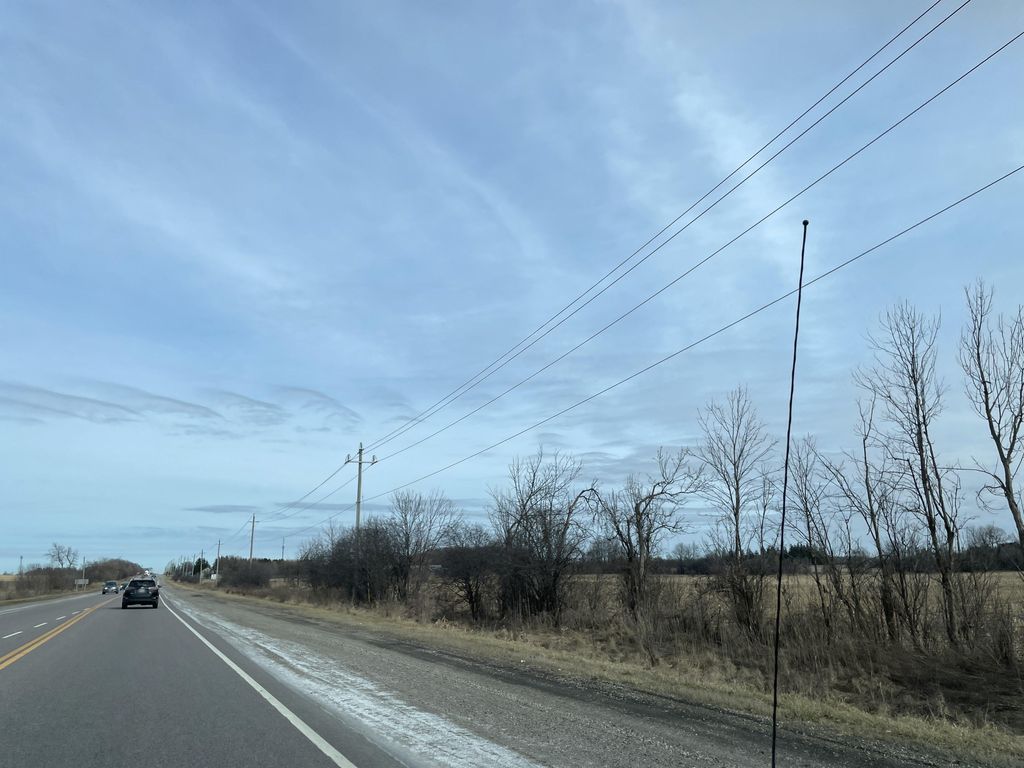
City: kitchener-waterloo